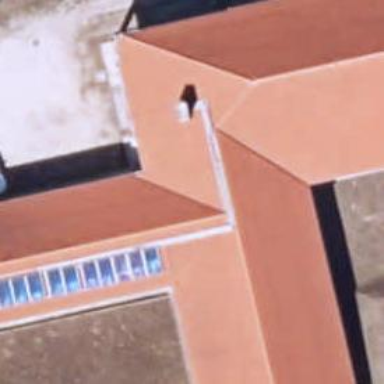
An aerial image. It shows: Animal shelter building.